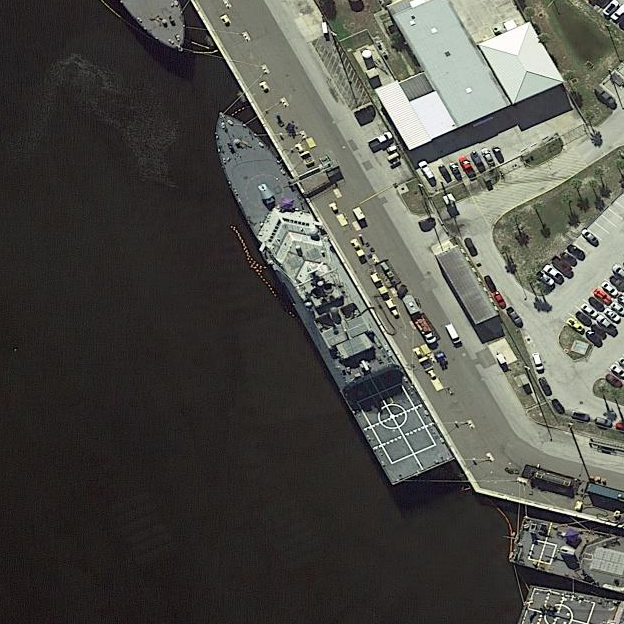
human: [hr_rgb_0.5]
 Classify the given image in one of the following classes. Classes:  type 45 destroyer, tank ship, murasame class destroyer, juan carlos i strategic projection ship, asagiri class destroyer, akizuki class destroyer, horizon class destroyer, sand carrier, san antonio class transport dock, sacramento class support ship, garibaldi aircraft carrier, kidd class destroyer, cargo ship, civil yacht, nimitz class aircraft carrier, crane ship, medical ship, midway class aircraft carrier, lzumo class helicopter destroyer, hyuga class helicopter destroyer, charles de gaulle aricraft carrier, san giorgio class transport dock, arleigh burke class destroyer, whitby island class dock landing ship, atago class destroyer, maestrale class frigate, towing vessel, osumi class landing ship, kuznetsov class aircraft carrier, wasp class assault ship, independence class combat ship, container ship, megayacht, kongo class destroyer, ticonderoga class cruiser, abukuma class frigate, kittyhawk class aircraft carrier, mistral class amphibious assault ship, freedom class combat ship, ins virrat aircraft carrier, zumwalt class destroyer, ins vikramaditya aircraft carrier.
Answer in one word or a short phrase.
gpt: Freedom class combat ship